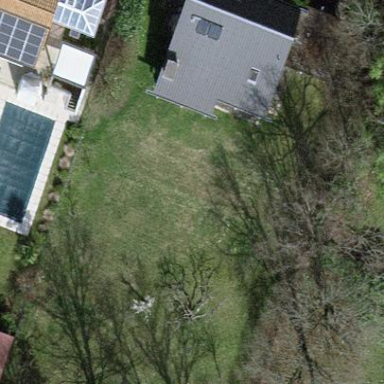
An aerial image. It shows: Garden enclosed by fence.